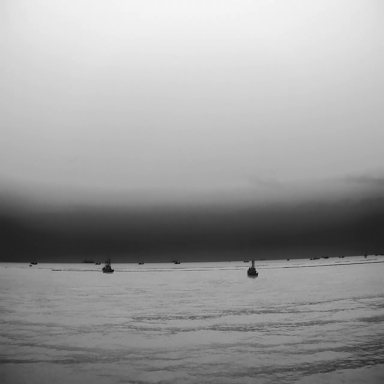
There are 14 bulk_carriers in the infrared image.